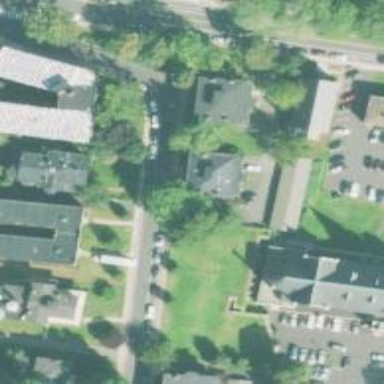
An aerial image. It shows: Residential road.